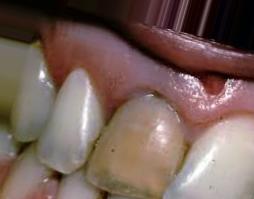
Condition: Tooth Discoloration